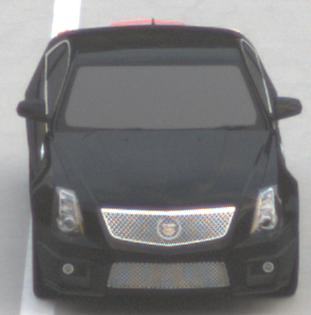
Make: Cadillac
Model: CTS-V
Detailed model: CTS-V (II) Limousine
Model produced from: 2008/11
Model produced until: 2010/12
Doors: 4
Color: black
Road condition: dry road
Daytime: sunrise or sunset
Contrast: low contrast